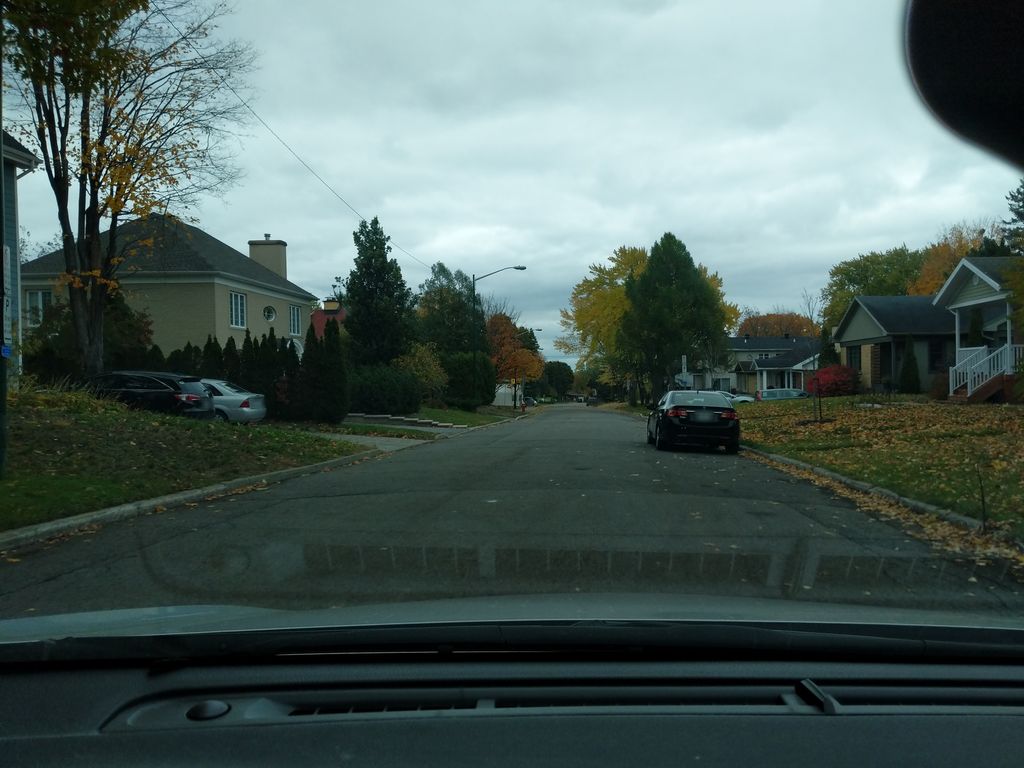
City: quebec_city